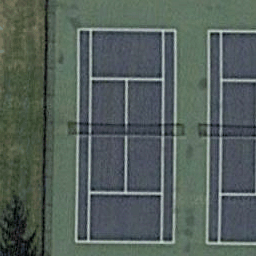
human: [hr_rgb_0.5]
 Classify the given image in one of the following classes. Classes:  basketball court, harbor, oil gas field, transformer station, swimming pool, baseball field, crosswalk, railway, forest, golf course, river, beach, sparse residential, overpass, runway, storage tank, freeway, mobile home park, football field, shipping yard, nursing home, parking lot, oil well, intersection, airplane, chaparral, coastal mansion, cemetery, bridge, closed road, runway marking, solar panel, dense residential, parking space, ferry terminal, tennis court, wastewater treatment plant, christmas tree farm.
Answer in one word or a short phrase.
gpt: tennis court